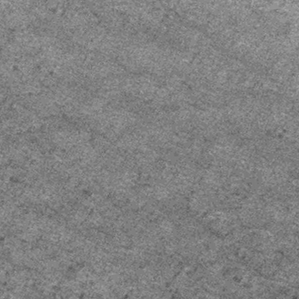
Label: frost